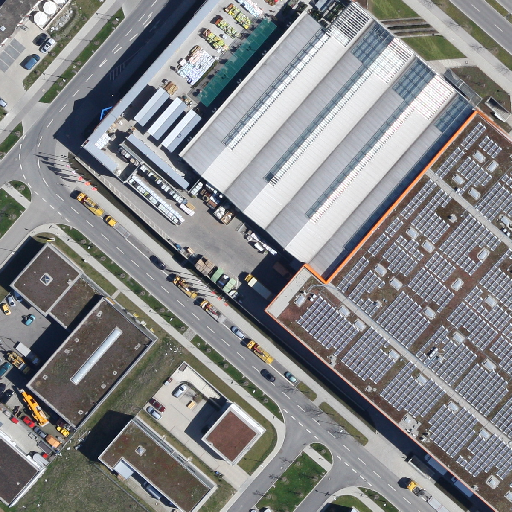
Referring expression: sidewalk